Field crop: tomato
Growth stage: 1
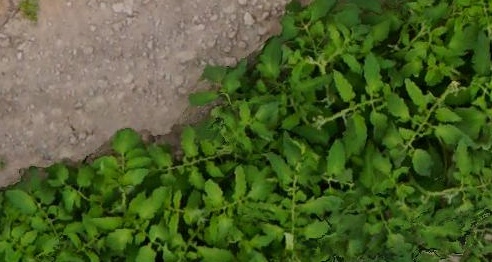
Species: tomato